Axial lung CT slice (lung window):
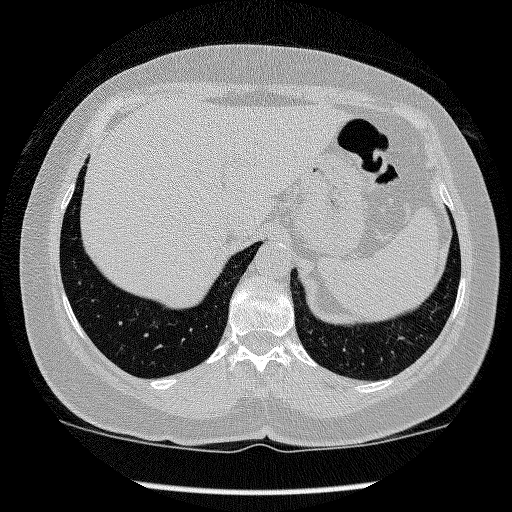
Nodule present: no